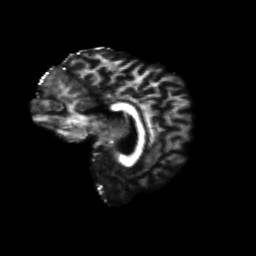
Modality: FA
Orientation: sagittal
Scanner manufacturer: siemens
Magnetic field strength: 3 T
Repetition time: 4.16 s
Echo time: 0.0806 s